Question: I am EE developer, apprentice with Spring platform. Nowadays, I try to use Restful services as controller on my web project with angularjs which exists on frontend.
Env: Win8.1, I5, 8GB Ram
I use STS 3.6.2 at my maven project. I can work on java files without any problem, but if i edit something or insert only space and save, scroll down-up etc. i mean on any action on java script files, IDE is starting to consume extremely memory and CPU resource, even though server or grunt watch does not work. In a couple minute, just becomes to impossible to continue working.
I tried everyting whatever i found on net including this <URL> .
There is 32 GB free storage on disk where located the sts_bundle folder.
I turned off validation, auto build etc., nothing changes. Additionally, -i dont know if any related with this issue- some js files(especially in placeholders folder) seem to be sometimes under vendor folder have some build errors that i can not understand why, because they are vendor js libraries which are ebsolutely not modified untill maven update.
Here is my screenshot:
Here is log file that belogs to today which is under .metadata/.log:
'''
!ENTRY org.eclipse.equinox.p2.transport.ecf 2 0 2014-12-04 09:41:33.714
!MESSAGE Connection to http://dist.springsource.com/release/STS/doc/updates.xml failed on dist.springsource.com. Retry attempt 0 started
!STACK 0
java.net.UnknownHostException: dist.springsource.com
at java.net.Inet6AddressImpl.lookupAllHostAddr(Native Method)
at java.net.InetAddress$1.lookupAllHostAddr(Unknown Source)
at java.net.InetAddress.getAddressesFromNameService(Unknown Source)
at java.net.InetAddress.getAllByName0(Unknown Source)
at java.net.InetAddress.getAllByName(Unknown Source)
at java.net.InetAddress.getAllByName(Unknown Source)
at org.apache.http.impl.conn.SystemDefaultDnsResolver.resolve(SystemDefaultDnsResolver.java:45)
at org.apache.http.impl.conn.DefaultClientConnectionOperator.resolveHostname(DefaultClientConnectionOperator.java:278)
at org.apache.http.impl.conn.DefaultClientConnectionOperator.openConnection(DefaultClientConnectionOperator.java:162)
at org.apache.http.impl.conn.AbstractPoolEntry.open(AbstractPoolEntry.java:151)
at org.apache.http.impl.conn.AbstractPooledConnAdapter.open(AbstractPooledConnAdapter.java:125)
at org.apache.http.impl.client.DefaultRequestDirector.tryConnect(DefaultRequestDirector.java:643)
at org.apache.http.impl.client.DefaultRequestDirector.execute(DefaultRequestDirector.java:479)
at org.apache.http.impl.client.AbstractHttpClient.execute(AbstractHttpClient.java:906)
at org.apache.http.impl.client.AbstractHttpClient.execute(AbstractHttpClient.java:805)
at org.eclipse.ecf.provider.filetransfer.httpclient4.HttpClientRetrieveFileTransfer.performConnect(HttpClientRetrieveFileTransfer.java:1077)
at org.eclipse.ecf.provider.filetransfer.httpclient4.HttpClientRetrieveFileTransfer.access$0(HttpClientRetrieveFileTransfer.java:1068)
at org.eclipse.ecf.provider.filetransfer.httpclient4.HttpClientRetrieveFileTransfer$1.performFileTransfer(HttpClientRetrieveFileTransfer.java:1064)
at org.eclipse.ecf.filetransfer.FileTransferJob.run(FileTransferJob.java:73)
at org.eclipse.core.internal.jobs.Worker.run(Worker.java:54)
!ENTRY org.eclipse.equinox.p2.transport.ecf 2 0 2014-12-04 09:41:33.729
!MESSAGE Connection to https://spring.io/blog.atom failed on spring.io. Retry attempt 0 started
!STACK 0
java.net.UnknownHostException: spring.io
at java.net.Inet6AddressImpl.lookupAllHostAddr(Native Method)
at java.net.InetAddress$1.lookupAllHostAddr(Unknown Source)
at java.net.InetAddress.getAddressesFromNameService(Unknown Source)
at java.net.InetAddress.getAllByName0(Unknown Source)
at java.net.InetAddress.getAllByName(Unknown Source)
at java.net.InetAddress.getAllByName(Unknown Source)
at org.apache.http.impl.conn.SystemDefaultDnsResolver.resolve(SystemDefaultDnsResolver.java:45)
at org.apache.http.impl.conn.DefaultClientConnectionOperator.resolveHostname(DefaultClientConnectionOperator.java:278)
at org.apache.http.impl.conn.DefaultClientConnectionOperator.openConnection(DefaultClientConnectionOperator.java:162)
at org.apache.http.impl.conn.AbstractPoolEntry.open(AbstractPoolEntry.java:151)
at org.apache.http.impl.conn.AbstractPooledConnAdapter.open(AbstractPooledConnAdapter.java:125)
at org.apache.http.impl.client.DefaultRequestDirector.tryConnect(DefaultRequestDirector.java:643)
at org.apache.http.impl.client.DefaultRequestDirector.execute(DefaultRequestDirector.java:479)
at org.apache.http.impl.client.AbstractHttpClient.execute(AbstractHttpClient.java:906)
at org.apache.http.impl.client.AbstractHttpClient.execute(AbstractHttpClient.java:805)
at org.eclipse.ecf.provider.filetransfer.httpclient4.HttpClientRetrieveFileTransfer.performConnect(HttpClientRetrieveFileTransfer.java:1077)
at org.eclipse.ecf.provider.filetransfer.httpclient4.HttpClientRetrieveFileTransfer.access$0(HttpClientRetrieveFileTransfer.java:1068)
at org.eclipse.ecf.provider.filetransfer.httpclient4.HttpClientRetrieveFileTransfer$1.performFileTransfer(HttpClientRetrieveFileTransfer.java:1064)
at org.eclipse.ecf.filetransfer.FileTransferJob.run(FileTransferJob.java:73)
at org.eclipse.core.internal.jobs.Worker.run(Worker.java:54)
!ENTRY org.eclipse.equinox.p2.transport.ecf 2 0 2014-12-04 10:41:34.220
!MESSAGE Connection to https://spring.io/blog.atom failed on spring.io. Retry attempt 0 started
!STACK 0
java.net.UnknownHostException: spring.io
at java.net.Inet6AddressImpl.lookupAllHostAddr(Native Method)
at java.net.InetAddress$1.lookupAllHostAddr(Unknown Source)
at java.net.InetAddress.getAddressesFromNameService(Unknown Source)
at java.net.InetAddress.getAllByName0(Unknown Source)
at java.net.InetAddress.getAllByName(Unknown Source)
at java.net.InetAddress.getAllByName(Unknown Source)
at org.apache.http.impl.conn.SystemDefaultDnsResolver.resolve(SystemDefaultDnsResolver.java:45)
at org.apache.http.impl.conn.DefaultClientConnectionOperator.resolveHostname(DefaultClientConnectionOperator.java:278)
at org.apache.http.impl.conn.DefaultClientConnectionOperator.openConnection(DefaultClientConnectionOperator.java:162)
at org.apache.http.impl.conn.AbstractPoolEntry.open(AbstractPoolEntry.java:151)
at org.apache.http.impl.conn.AbstractPooledConnAdapter.open(AbstractPooledConnAdapter.java:125)
at org.apache.http.impl.client.DefaultRequestDirector.tryConnect(DefaultRequestDirector.java:643)
at org.apache.http.impl.client.DefaultRequestDirector.execute(DefaultRequestDirector.java:479)
at org.apache.http.impl.client.AbstractHttpClient.execute(AbstractHttpClient.java:906)
at org.apache.http.impl.client.AbstractHttpClient.execute(AbstractHttpClient.java:805)
at org.eclipse.ecf.provider.filetransfer.httpclient4.HttpClientRetrieveFileTransfer.performConnect(HttpClientRetrieveFileTransfer.java:1077)
at org.eclipse.ecf.provider.filetransfer.httpclient4.HttpClientRetrieveFileTransfer.access$0(HttpClientRetrieveFileTransfer.java:1068)
at org.eclipse.ecf.provider.filetransfer.httpclient4.HttpClientRetrieveFileTransfer$1.performFileTransfer(HttpClientRetrieveFileTransfer.java:1064)
at org.eclipse.ecf.filetransfer.FileTransferJob.run(FileTransferJob.java:73)
at org.eclipse.core.internal.jobs.Worker.run(Worker.java:54)
!ENTRY org.eclipse.equinox.p2.transport.ecf 2 0 2014-12-04 10:41:34.220
!MESSAGE Connection to http://dist.springsource.com/release/STS/doc/updates.xml failed on dist.springsource.com. Retry attempt 0 started
!STACK 0
java.net.UnknownHostException: dist.springsource.com
at java.net.Inet6AddressImpl.lookupAllHostAddr(Native Method)
at java.net.InetAddress$1.lookupAllHostAddr(Unknown Source)
at java.net.InetAddress.getAddressesFromNameService(Unknown Source)
at java.net.InetAddress.getAllByName0(Unknown Source)
at java.net.InetAddress.getAllByName(Unknown Source)
at java.net.InetAddress.getAllByName(Unknown Source)
at org.apache.http.impl.conn.SystemDefaultDnsResolver.resolve(SystemDefaultDnsResolver.java:45)
at org.apache.http.impl.conn.DefaultClientConnectionOperator.resolveHostname(DefaultClientConnectionOperator.java:278)
at org.apache.http.impl.conn.DefaultClientConnectionOperator.openConnection(DefaultClientConnectionOperator.java:162)
at org.apache.http.impl.conn.AbstractPoolEntry.open(AbstractPoolEntry.java:151)
at org.apache.http.impl.conn.AbstractPooledConnAdapter.open(AbstractPooledConnAdapter.java:125)
at org.apache.http.impl.client.DefaultRequestDirector.tryConnect(DefaultRequestDirector.java:643)
at org.apache.http.impl.client.DefaultRequestDirector.execute(DefaultRequestDirector.java:479)
at org.apache.http.impl.client.AbstractHttpClient.execute(AbstractHttpClient.java:906)
at org.apache.http.impl.client.AbstractHttpClient.execute(AbstractHttpClient.java:805)
at org.eclipse.ecf.provider.filetransfer.httpclient4.HttpClientRetrieveFileTransfer.performConnect(HttpClientRetrieveFileTransfer.java:1077)
at org.eclipse.ecf.provider.filetransfer.httpclient4.HttpClientRetrieveFileTransfer.access$0(HttpClientRetrieveFileTransfer.java:1068)
at org.eclipse.ecf.provider.filetransfer.httpclient4.HttpClientRetrieveFileTransfer$1.performFileTransfer(HttpClientRetrieveFileTransfer.java:1064)
at org.eclipse.ecf.filetransfer.FileTransferJob.run(FileTransferJob.java:73)
at org.eclipse.core.internal.jobs.Worker.run(Worker.java:54)
!ENTRY org.eclipse.wst.jsdt.core 4 4 2014-12-04 12:09:59.997
!MESSAGE Background Indexer Crash Recovery
!STACK 0
java.lang.NullPointerException
at org.eclipse.wst.jsdt.internal.core.index.DiskIndex.mergeCategory(DiskIndex.java:481)
at org.eclipse.wst.jsdt.internal.core.index.DiskIndex.mergeCategories(DiskIndex.java:436)
at org.eclipse.wst.jsdt.internal.core.index.DiskIndex.mergeWith(DiskIndex.java:526)
at org.eclipse.wst.jsdt.internal.core.index.Index.save(Index.java:197)
at org.eclipse.wst.jsdt.internal.core.search.indexing.IndexManager.saveIndex(IndexManager.java:679)
at org.eclipse.wst.jsdt.internal.core.search.indexing.IndexManager.saveIndexes(IndexManager.java:721)
at org.eclipse.wst.jsdt.internal.core.search.indexing.IndexManager.notifyIdle(IndexManager.java:475)
at org.eclipse.wst.jsdt.internal.core.search.processing.JobManager.run(JobManager.java:376)
at java.lang.Thread.run(Unknown Source)
'''
Here is my latest modified STS.ini file:
'''
-startup
plugins/org.eclipse.equinox.launcher_1.3.0.v20140415-2008.jar
--launcher.library
plugins/org.eclipse.equinox.launcher.win32.win32.x86_64_1.1.200.v20140603-1326
-product
org.springsource.sts.ide
--launcher.defaultAction
openFile
--launcher.XXMaxPermSize
384M
-vmargs
-Dosgi.requiredJavaVersion=1.7
-Xmn128m
-Xms1024m
-Xmx1500m
-Xss4m
-XX:PermSize=128m
-XX:MaxPermSize=512m
-Dorg.eclipse.swt.browser.IEVersion=10001
-XX:+UseBiasedLocking
-XX:+UseFastAccessorMethods
-Xverify:none
-XX:CompileThreshold=1000
-XX:+UseCompressedOops
-XX:+AggressiveOpts
-XX:+UnlockExperimentalVMOptions
-XX:ReservedCodeCacheSize=64m
-XX:+UnlockExperimentalVMOptions
-XX:+UseG1GC
-XX:+UseFastAccessorMethods
'''
Here is my pom.xml file content:
'''
<?xml version="1.0" encoding="UTF-8"?>
<project xmlns="http://maven.apache.org/POM/4.0.0"
xmlns:xsi="http://www.w3.org/2001/XMLSchema-instance"
xsi:schemaLocation="http://maven.apache.org/POM/4.0.0 http://maven.apache.org/xsd/maven-4.0.0.xsd">
<modelVersion>4.0.0</modelVersion>
<packaging>war</packaging>
<groupId>trafficalarm</groupId>
<artifactId>trafficalarm</artifactId>
<version>1.0-SNAPSHOT</version>
<dependencyManagement>
<dependencies>
<dependency>
<groupId>org.springframework</groupId>
<artifactId>spring-framework-bom</artifactId>
<version>4.0.5.RELEASE</version>
<type>pom</type>
<scope>import</scope>
</dependency>
</dependencies>
</dependencyManagement>
<dependencies>
<dependency>
<groupId>org.springframework</groupId>
<artifactId>spring-context</artifactId>
</dependency>
<dependency>
<groupId>org.springframework</groupId>
<artifactId>spring-webmvc</artifactId>
</dependency>
<dependency>
<groupId>org.springframework</groupId>
<artifactId>spring-orm</artifactId>
</dependency>
<dependency>
<groupId>org.springframework.hateoas</groupId>
<artifactId>spring-hateoas</artifactId>
<version>0.12.0.RELEASE</version>
</dependency>
<dependency>
<groupId>com.h2database</groupId>
<artifactId>h2</artifactId>
<version>1.4.179</version>
</dependency>
<dependency>
<groupId>org.hibernate</groupId>
<artifactId>hibernate-entitymanager</artifactId>
<version>4.3.5.Final</version>
</dependency>
<dependency>
<groupId>org.apache.commons</groupId>
<artifactId>commons-dbcp2</artifactId>
<version>2.0.1</version>
</dependency>
<!-- JSON Processing -->
<dependency>
<groupId>com.fasterxml.jackson.core</groupId>
<artifactId>jackson-core</artifactId>
<version>2.4.0</version>
</dependency>
<dependency>
<groupId>com.fasterxml.jackson.core</groupId>
<artifactId>jackson-annotations</artifactId>
<version>2.4.0</version>
</dependency>
<dependency>
<groupId>com.fasterxml.jackson.core</groupId>
<artifactId>jackson-databind</artifactId>
<version>2.4.0</version>
</dependency>
<!-- Testing Dependencies -->
<dependency>
<groupId>junit</groupId>
<artifactId>junit</artifactId>
<version>4.11</version>
<scope>test</scope>
</dependency>
<dependency>
<groupId>org.mockito</groupId>
<artifactId>mockito-all</artifactId>
<version>1.9.5</version>
<scope>test</scope>
</dependency>
<dependency>
<groupId>org.springframework</groupId>
<artifactId>spring-test</artifactId>
<scope>test</scope>
</dependency>
<dependency>
<groupId>javax.servlet</groupId>
<artifactId>javax.servlet-api</artifactId>
<version>3.0.1</version>
<scope>test</scope>
</dependency>
<dependency>
<groupId>com.jayway.jsonpath</groupId>
<artifactId>json-path</artifactId>
<version>0.9.1</version>
<scope>test</scope>
</dependency>
<dependency>
<groupId>com.jayway.jsonpath</groupId>
<artifactId>json-path-assert</artifactId>
<version>0.9.1</version>
<scope>test</scope>
</dependency>
<dependency>
<groupId>org.springframework.security</groupId>
<artifactId>spring-security-web</artifactId>
<version>3.2.5.RELEASE</version>
</dependency>
<dependency>
<groupId>org.springframework.security</groupId>
<artifactId>spring-security-config</artifactId>
<version>3.2.5.RELEASE</version>
</dependency>
<dependency>
<groupId>org.aspectj</groupId>
<artifactId>aspectjweaver</artifactId>
<version>1.7.4</version>
</dependency>
<dependency>
<groupId>javax.servlet</groupId>
<artifactId>javax.servlet-api</artifactId>
<version>3.0.1</version>
<scope>provided</scope>
</dependency>
</dependencies>
<build>
<plugins>
<plugin>
<groupId>org.apache.maven.plugins</groupId>
<artifactId>maven-compiler-plugin</artifactId>
<version>3.1</version>
<configuration>
<source>1.6</source>
<target>1.6</target>
</configuration>
</plugin>
<plugin>
<groupId>org.apache.tomcat.maven</groupId>
<artifactId>tomcat7-maven-plugin</artifactId>
<version>2.2</version>
</plugin>
<plugin>
<groupId>org.apache.maven.plugins</groupId>
<artifactId>maven-war-plugin</artifactId>
<version>2.4</version>
</plugin>
</plugins>
</build>
</project>
'''
Any help would be GREATLY appreciated. Thx, brgds
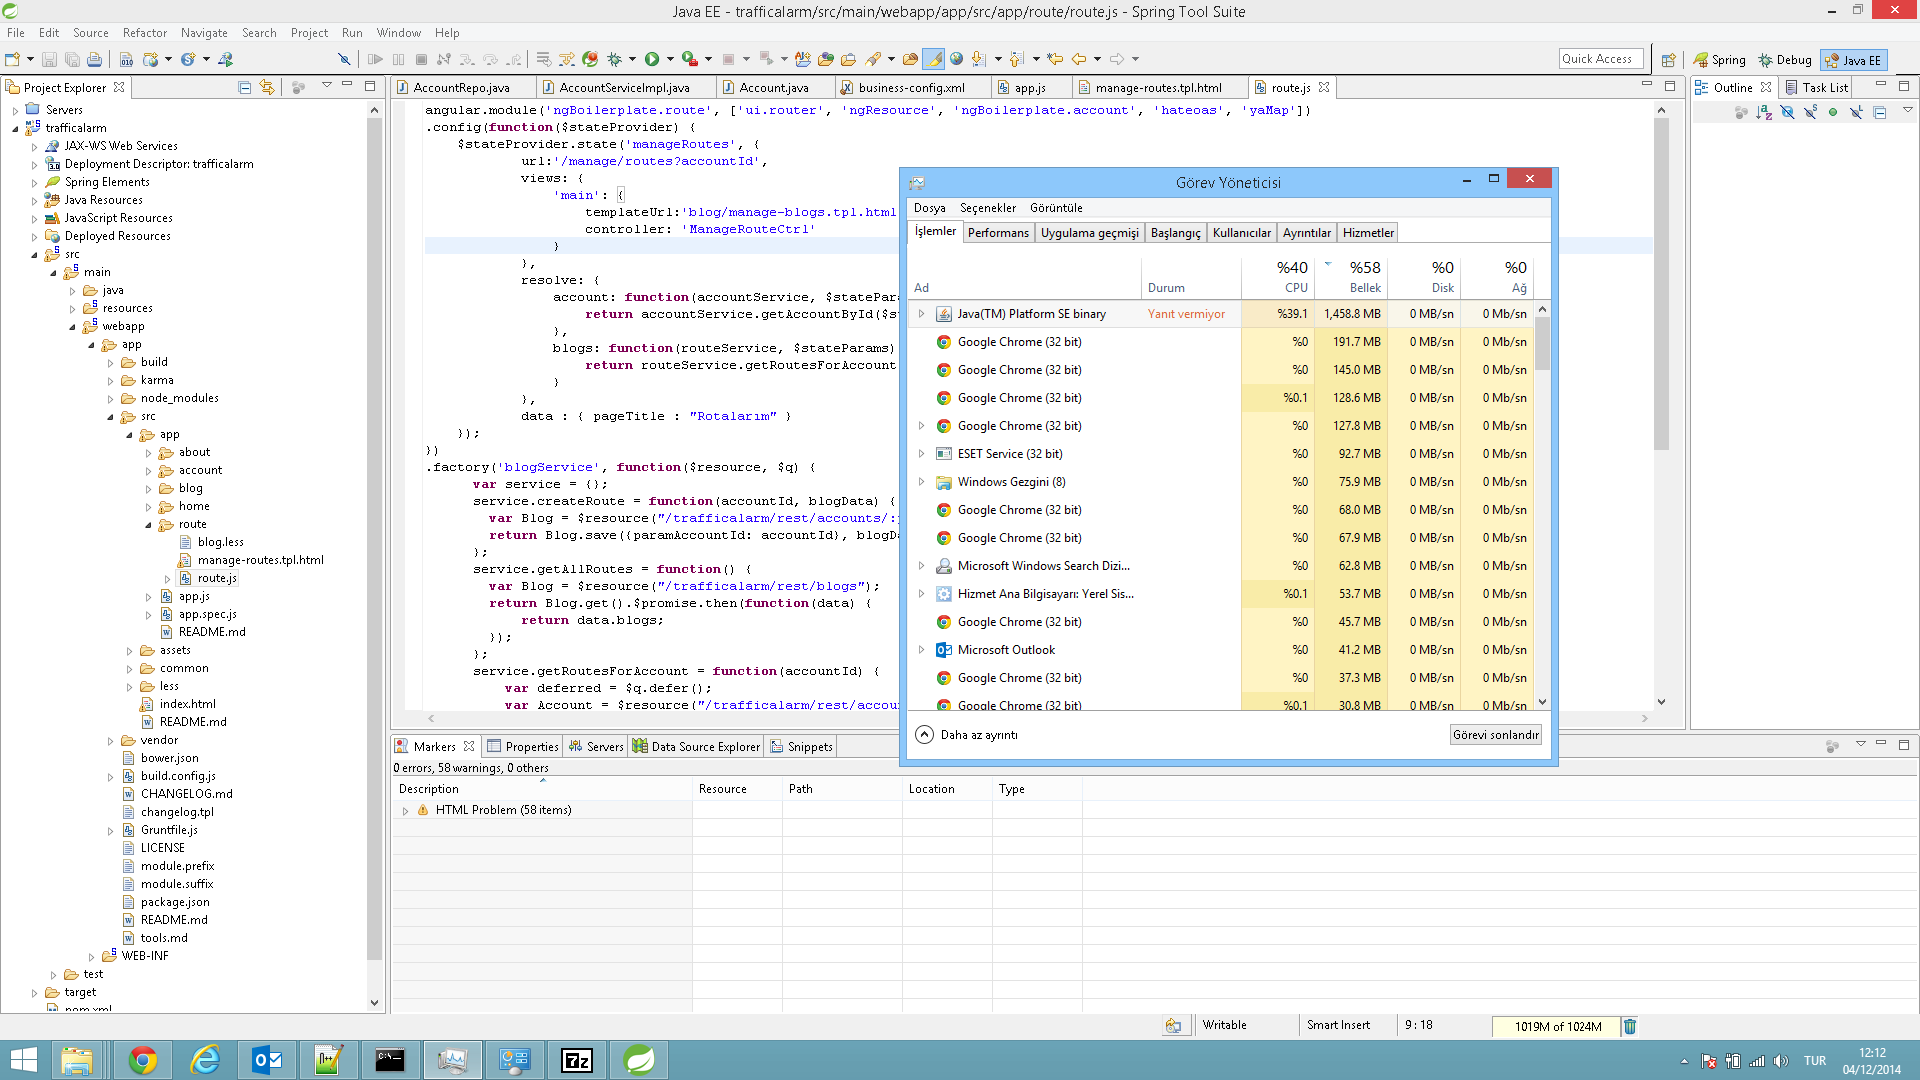
Answer: I found a way. It was related with build configuration. When i add to js folder into exclude path, then problem solved. Thx to this link => <URL>